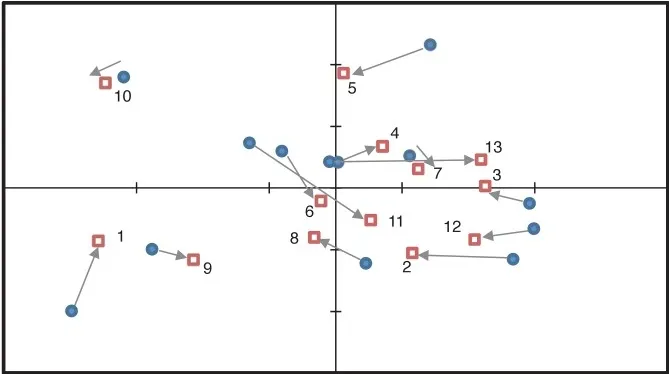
The remaining sections). For the smoothed dynamic range curve. The arrows indicate the directions changed from the audience-absent ( ) to the audience-present ( ) conditions. The numerals in the plots are pianist IDs. (PC: principal component).
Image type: chart (chart)